Question: I have the table:
'''
select Name, TimeStamp from Goods
'''
I want to group Goods by date from 9PM to 9PM
so the result should be like this:
'''
Closes, Count, 2013-01-18 9PM
Bikes, Count, 2013-01-18 9PM
'''
How to do it?
I want to receive the data in 24 hours period, but each period starts from 9PM and ends on 9PM next day, but not only 1 day can be, I mean that result can be like this: 2013-01-17 9PM 3 records, 2013-01-18 9PM 5 records. It means that from 9PM to 9PM on January 17 we sold 3 goods. Let me know if information should be more detailed.
Another description:

The result should be like this:
'''
Jamper1, 2013-01-17 21:00, 1
Jamper2, 2013-01-17 21:00, 1
Jamper1, 2013-01-18 21:00, 2
Jamper2, 2013-01-18 21:00, 2
'''
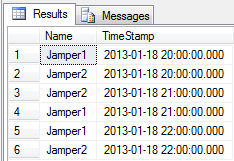
Answer: Eventually I've figured out how to do it:
'''
select Name, count(*), DATEADD(DD, 0, DATEDIFF(DD, 0, dateadd(hour, 3, [TimeStamp])))
from Goods
group by Name, DATEADD(DD, 0, DATEDIFF(DD, 0, dateadd(hour, 3, [TimeStamp])))
'''
Hope it will help for you too.